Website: apple
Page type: account-selection
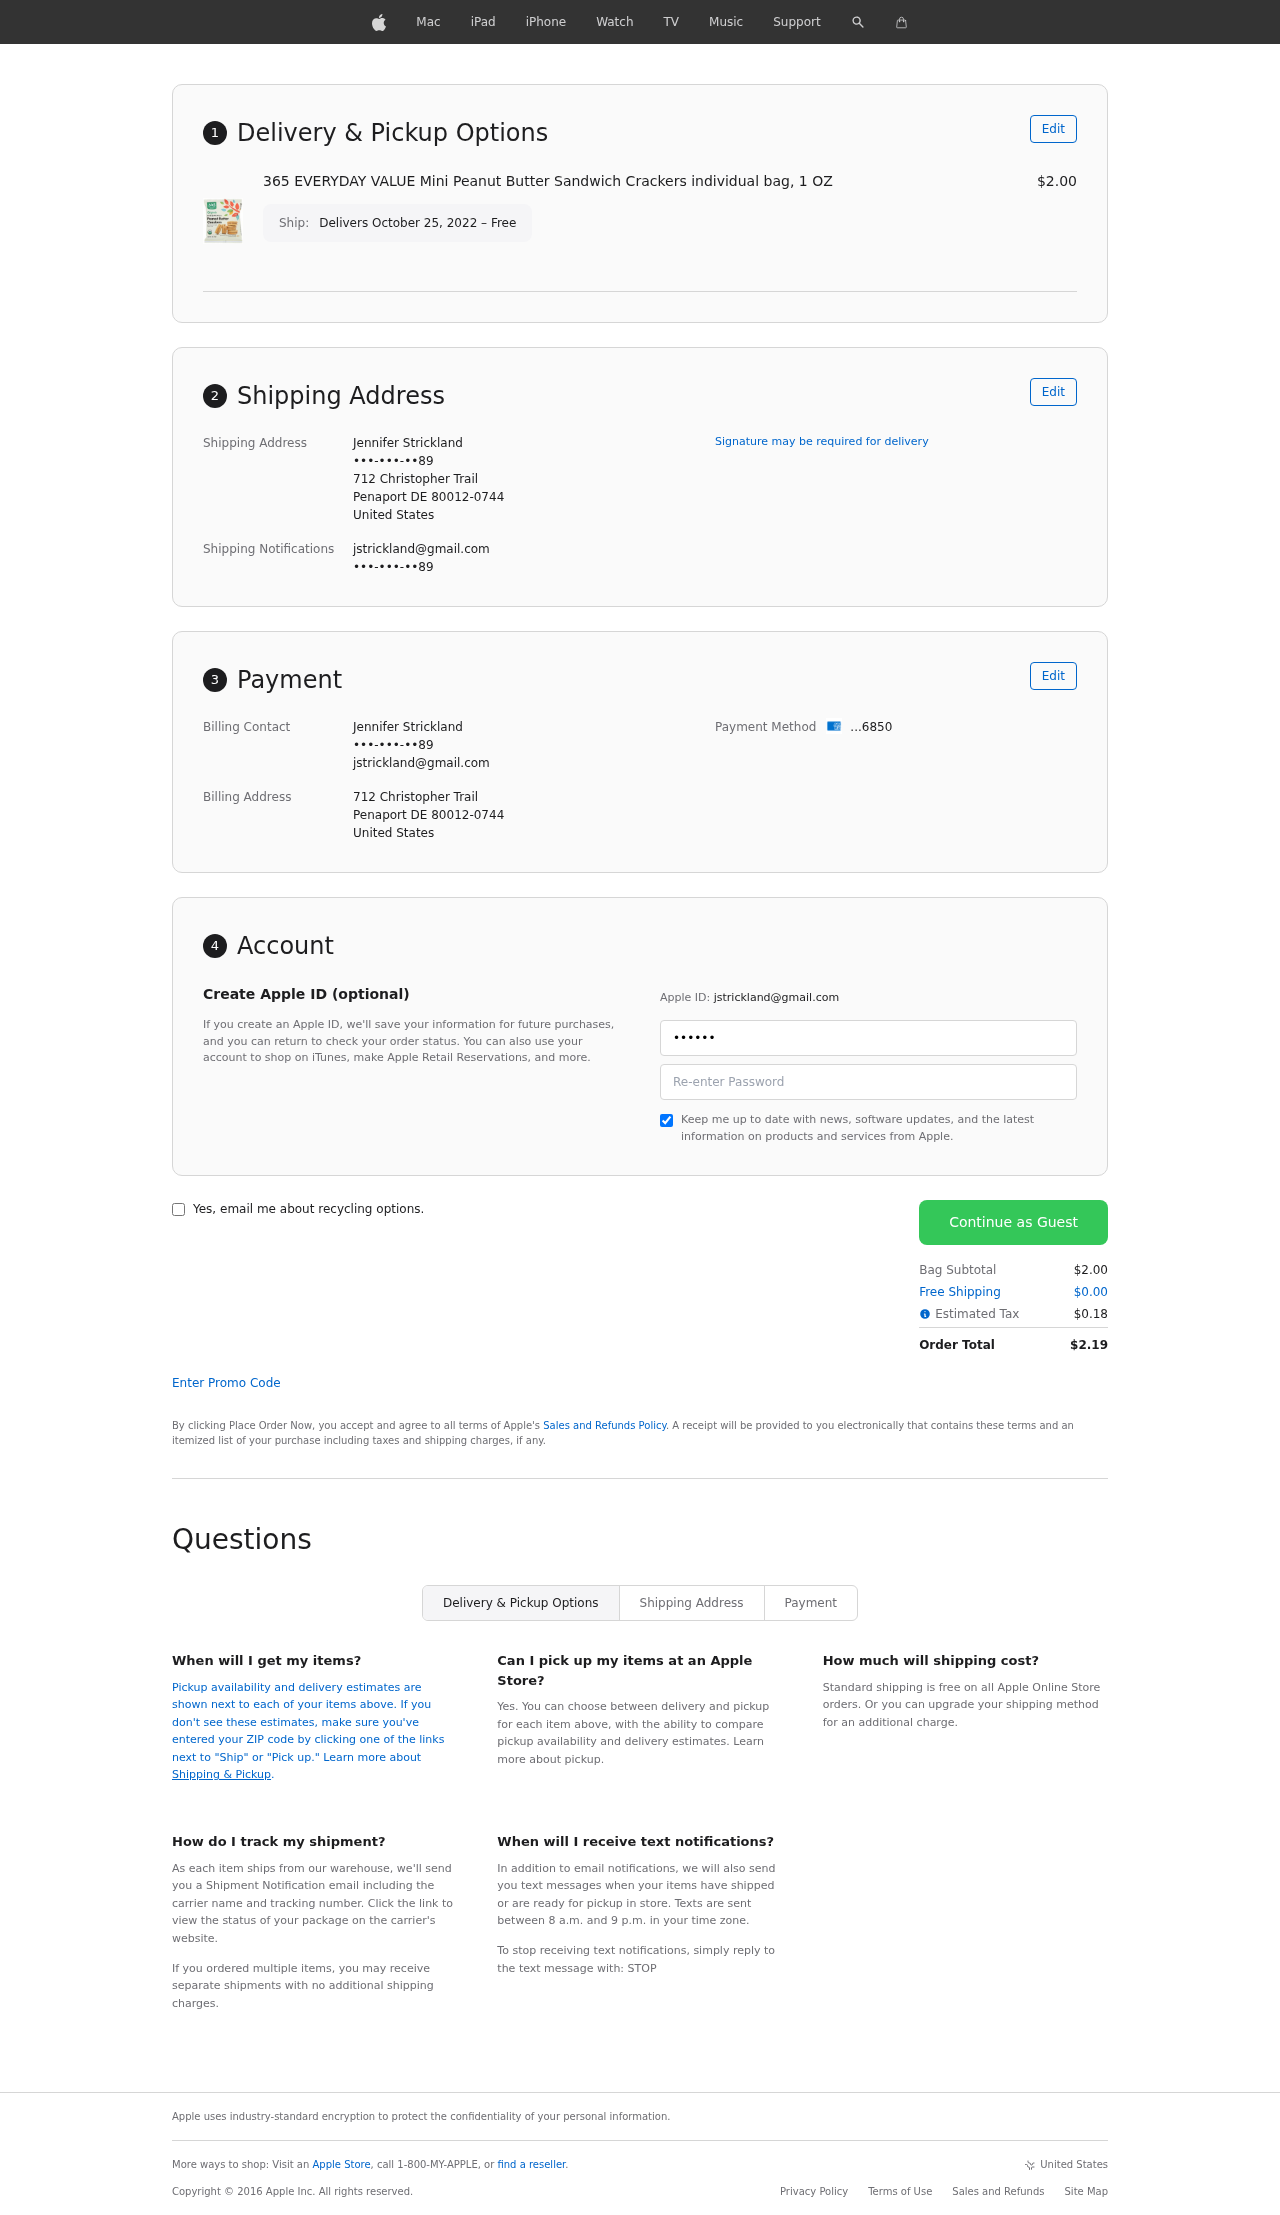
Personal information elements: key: PII_CARD_LAST4
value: ...6850
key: PII_CITY
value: Penaport
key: PII_COUNTRY
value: United States
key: PII_EMAIL
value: jstrickland@gmail.com
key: PII_FULLNAME
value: Jennifer Strickland
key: PII_PHONE
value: •••-•••-••89
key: PII_POSTCODE_FULL
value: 80012-0744
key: PII_POSTCODE_FULL
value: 80012
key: PII_STATE_ABBR
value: DE
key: PII_STREET
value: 712 Christopher Trail
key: PII_PHONE2
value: •••-•••-••89
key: PII_FIRSTNAME
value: Jennifer
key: PII_LASTNAME
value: Strickland
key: PII_FULLNAME2
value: Jennifer Strickland
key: PII_FULLNAME3
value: Jennifer Strickland
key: PII_FIRSTNAME2
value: Jennifer
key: PII_FIRSTNAME3
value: Jennifer
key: PII_LASTNAME2
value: Strickland
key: PII_LASTNAME3
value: Strickland
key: PII_FIRSTNAME_DERIVED
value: Jennifer
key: PII_LASTNAME_DERIVED
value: Strickland
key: PII_FULLNAME_DERIVED
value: Jennifer Strickland
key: PII_NAME_FULL_DERIVED
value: Jennifer Strickland
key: PII_PHONE3
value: •••-•••-••89
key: PII_EMAIL2
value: jstrickland@gmail.com
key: PII_EMAIL3
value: jstrickland@gmail.com
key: PII_POSTCODE
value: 80012
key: PII_POSTCODE_EXT
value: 0744
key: PII_POSTCODE_NUMERIC
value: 80012
Product elements: key: PRODUCT1_NAME
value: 365 EVERYDAY VALUE Mini Peanut Butter Sandwich Crackers individual bag, 1 OZ
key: PRODUCT1_PRICE
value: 2
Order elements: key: ORDER_DELIVERY_DATE
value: Delivers October 25, 2022 – Free
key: ORDER_SUBTOTAL
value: $2.00
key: ORDER_SHIPPING_COST
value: $0.00
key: ORDER_TAX
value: $0.18
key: ORDER_TOTAL
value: $2.19